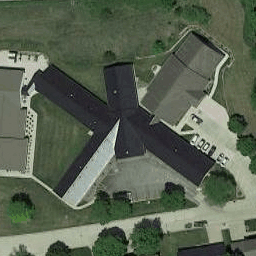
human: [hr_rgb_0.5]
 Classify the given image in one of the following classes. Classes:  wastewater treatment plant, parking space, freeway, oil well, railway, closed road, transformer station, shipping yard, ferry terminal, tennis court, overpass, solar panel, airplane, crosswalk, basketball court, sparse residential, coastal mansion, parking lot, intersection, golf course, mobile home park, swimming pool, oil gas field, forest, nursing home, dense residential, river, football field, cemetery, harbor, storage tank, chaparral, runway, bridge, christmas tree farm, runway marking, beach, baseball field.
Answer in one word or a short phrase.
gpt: nursing home